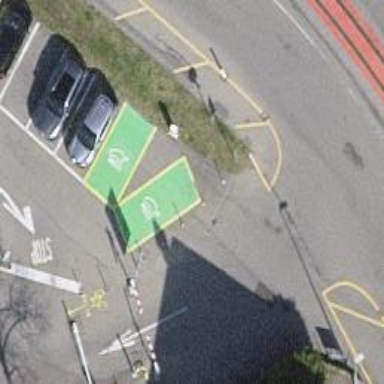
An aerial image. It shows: Charging station.